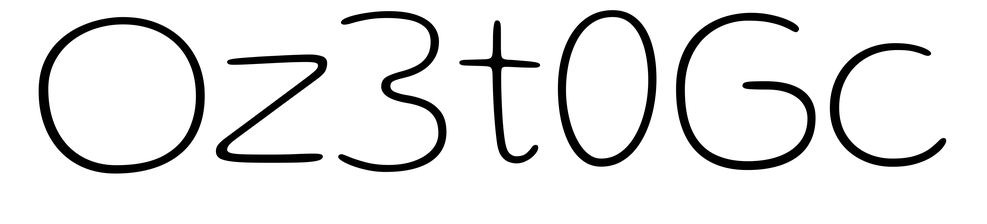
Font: Gluten_Thin